Aerial crown-view tile of a tropical tree (Barro Colorado Island, Panama), acquired 20240813:
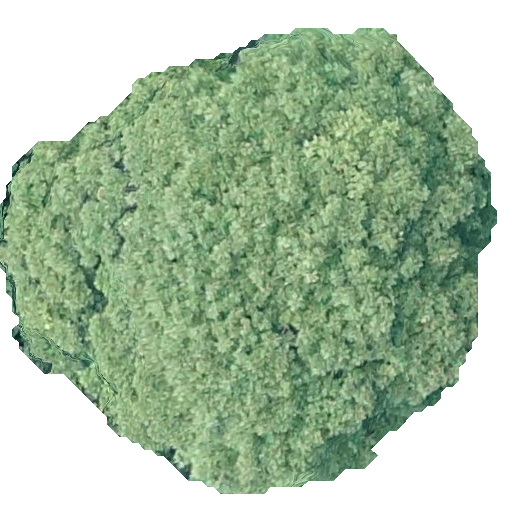
Species: Dipteryx oleifera
GBIF accepted scientific name: Dipteryx oleifera
Crown area: 255.929 m²